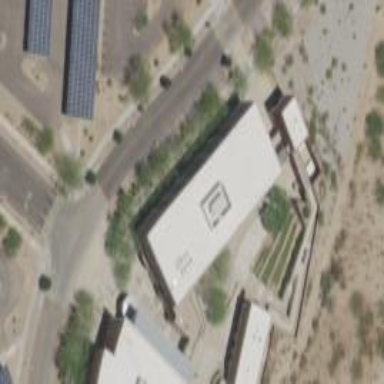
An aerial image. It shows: College building.